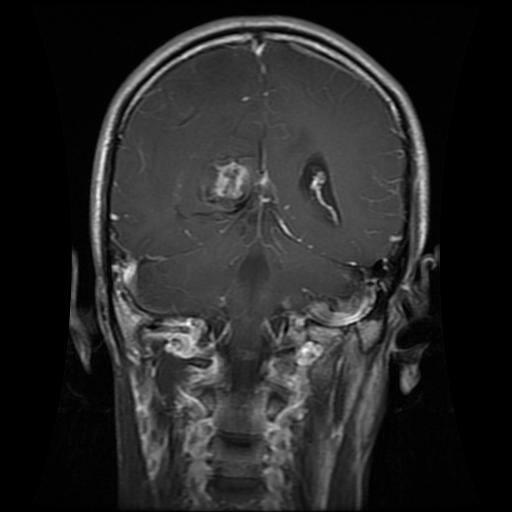
Label: glioma